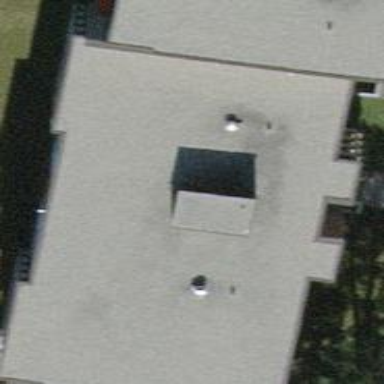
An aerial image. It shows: Flat-roofed apartment building.